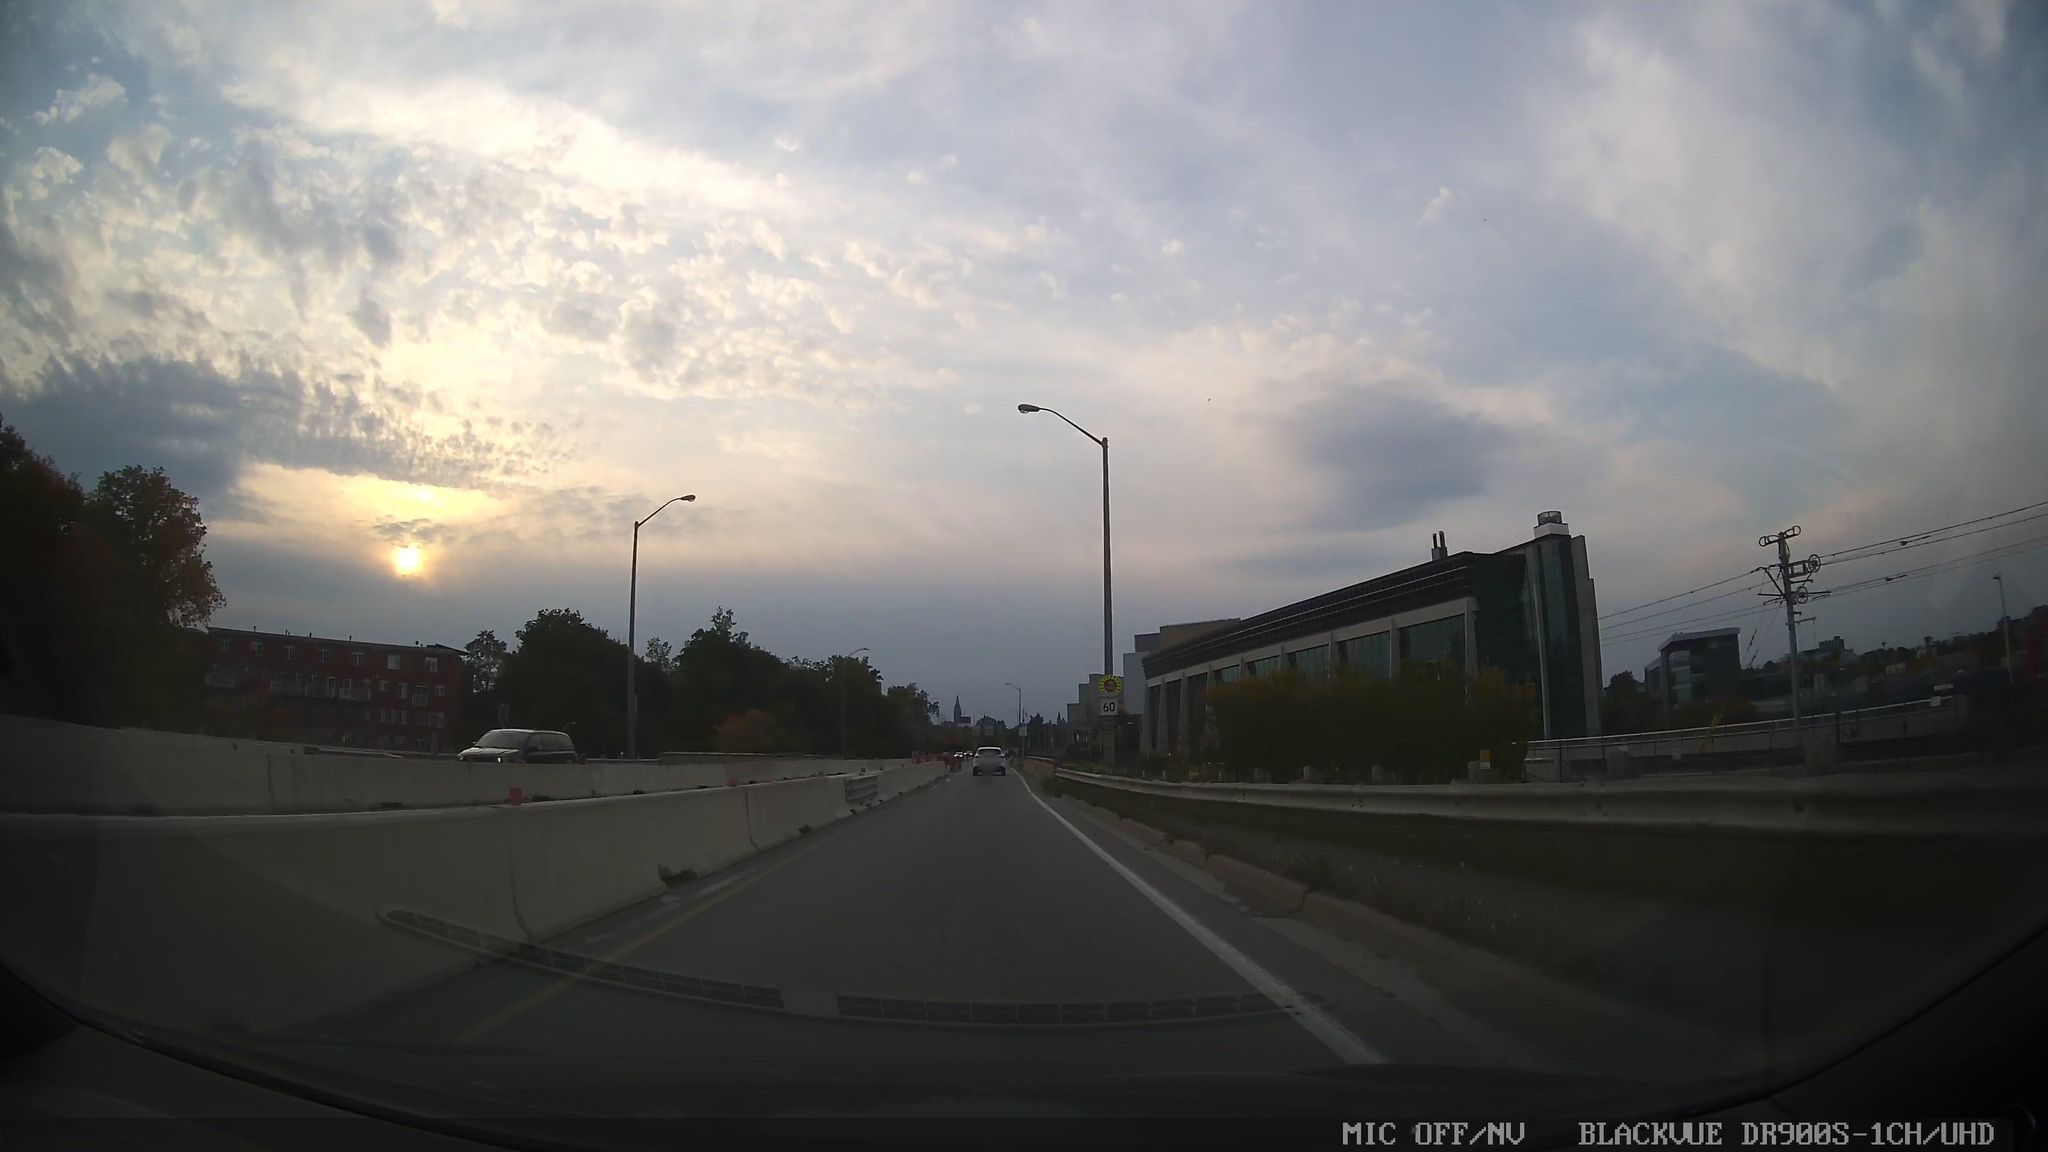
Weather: cloudy
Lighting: dusk/dawn
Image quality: good
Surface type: driving surface
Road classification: primary, motorway_link
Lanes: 2
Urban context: urban centre
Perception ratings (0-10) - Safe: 1.34, Lively: 2.14, Beautiful: 2.94, Boring: 3.39, Depressing: 7, Wealthy: 0.32